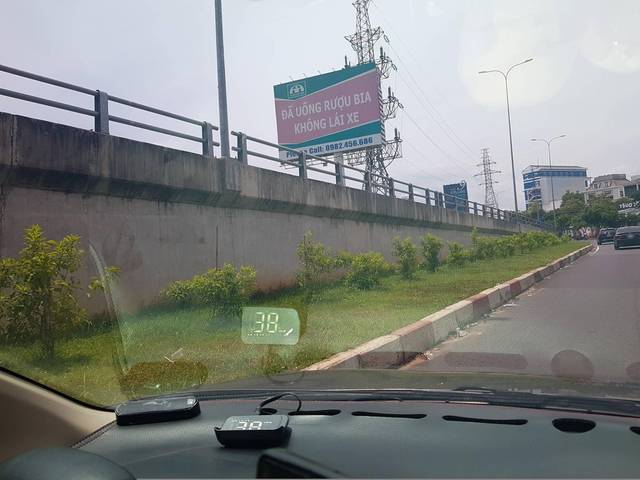
Region: Vietnam
Coordinates: 10.797, 106.723